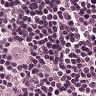
Metastatic tissue present: yes